Question: I want to create a black UIView with transparent circles.
I think about create one view (with black color and transparence 50%), and add multiple circles inside of it, but I don't know how to set the transparence for each. I know how to create a circle View (an example: <URL>.
I want to do is something like <URL> but with multiple dots:

Any clue? thanks.
I took a look to the code of <URL>.
I will post here when I finish it.
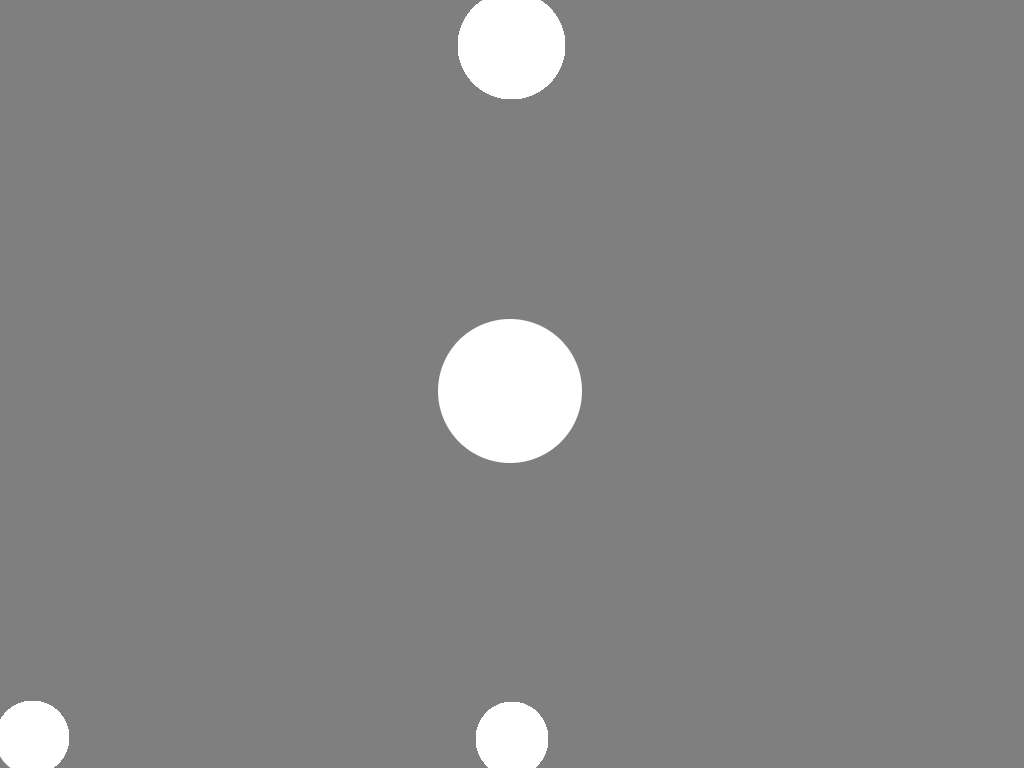
Answer: I finally solved my question inspired by iShowCase library I did this simple class and Upload to github.
<URL>